Question: I am unable to get select2() working as desired. I want a dropdown has (a) a placeholder to say "Select From Currency" and (b) to be searchable.
I have the following codeigniter code. mh_xrate_currency is the 3 letter value for the currency like USD, AUD, CAD, EUR, etc. mh_xrate_name is the name like United States Dollars, Australian Dollars, Canadian Dollars, Euro, etc.
'''
<div class="row">
<div class="form-group col-lg-6 col-md-6">
<?php
$options = array();
$options[0] = null;
foreach ($currencies as $currency) {
$options[$currency['mh_xrate_currency']] = $currency['mh_xrate_currency'].', '.$currency['mh_xrate_name'];
}
$attributes = 'class="form-control input-md xrate_from_dropdown" ';
echo form_dropdown('xrate_from', $options, set_value('xrate_from'), $attributes);
?>
</div>
</div>
'''
The above code produces a page like following;
'''
<div class="row">
<div class="form-group col-lg-6 col-md-6">
<label for="mh_xrate_currency">Xrate From a</label>
<select name="xrate_from" class="form-control input-md xrate_from_dropdown" >
<option value="0"></option>
<option value="BRL">BRL, Australian Dollar</option>
<option value="AUD">AUD, Australian Dollar</option>
<option value="GBP">GBP, British Pound</option>
<<snip>>
</select>
</div>
</div>
'''
I also have the select2 loaded and have the following code;
'''
$(document).ready(function () {
$(".xrate_from_dropdown").select2({
placeholder: "Select From Currency...",
allowClear: true,
});
});
'''
but for some strange reason, the page initially displays as;
<URL>
Notice the x in the above image below the dropdown. Then after selected, it displays as follows;
[
<URL>
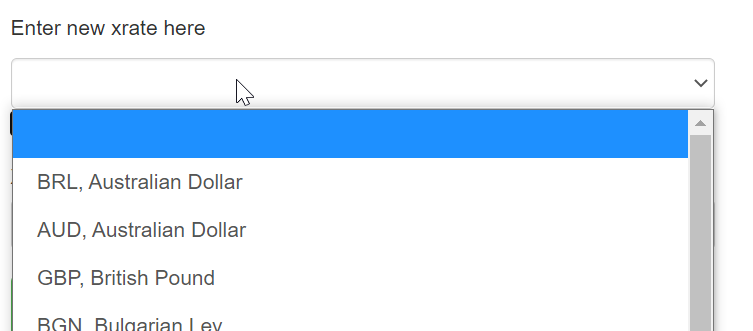
Answer: I forgot to load the select2 css files!! arrg. When I load the css files, it works well.